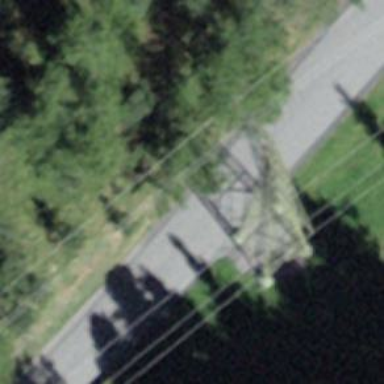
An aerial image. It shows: Power line is depicted.